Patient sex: F
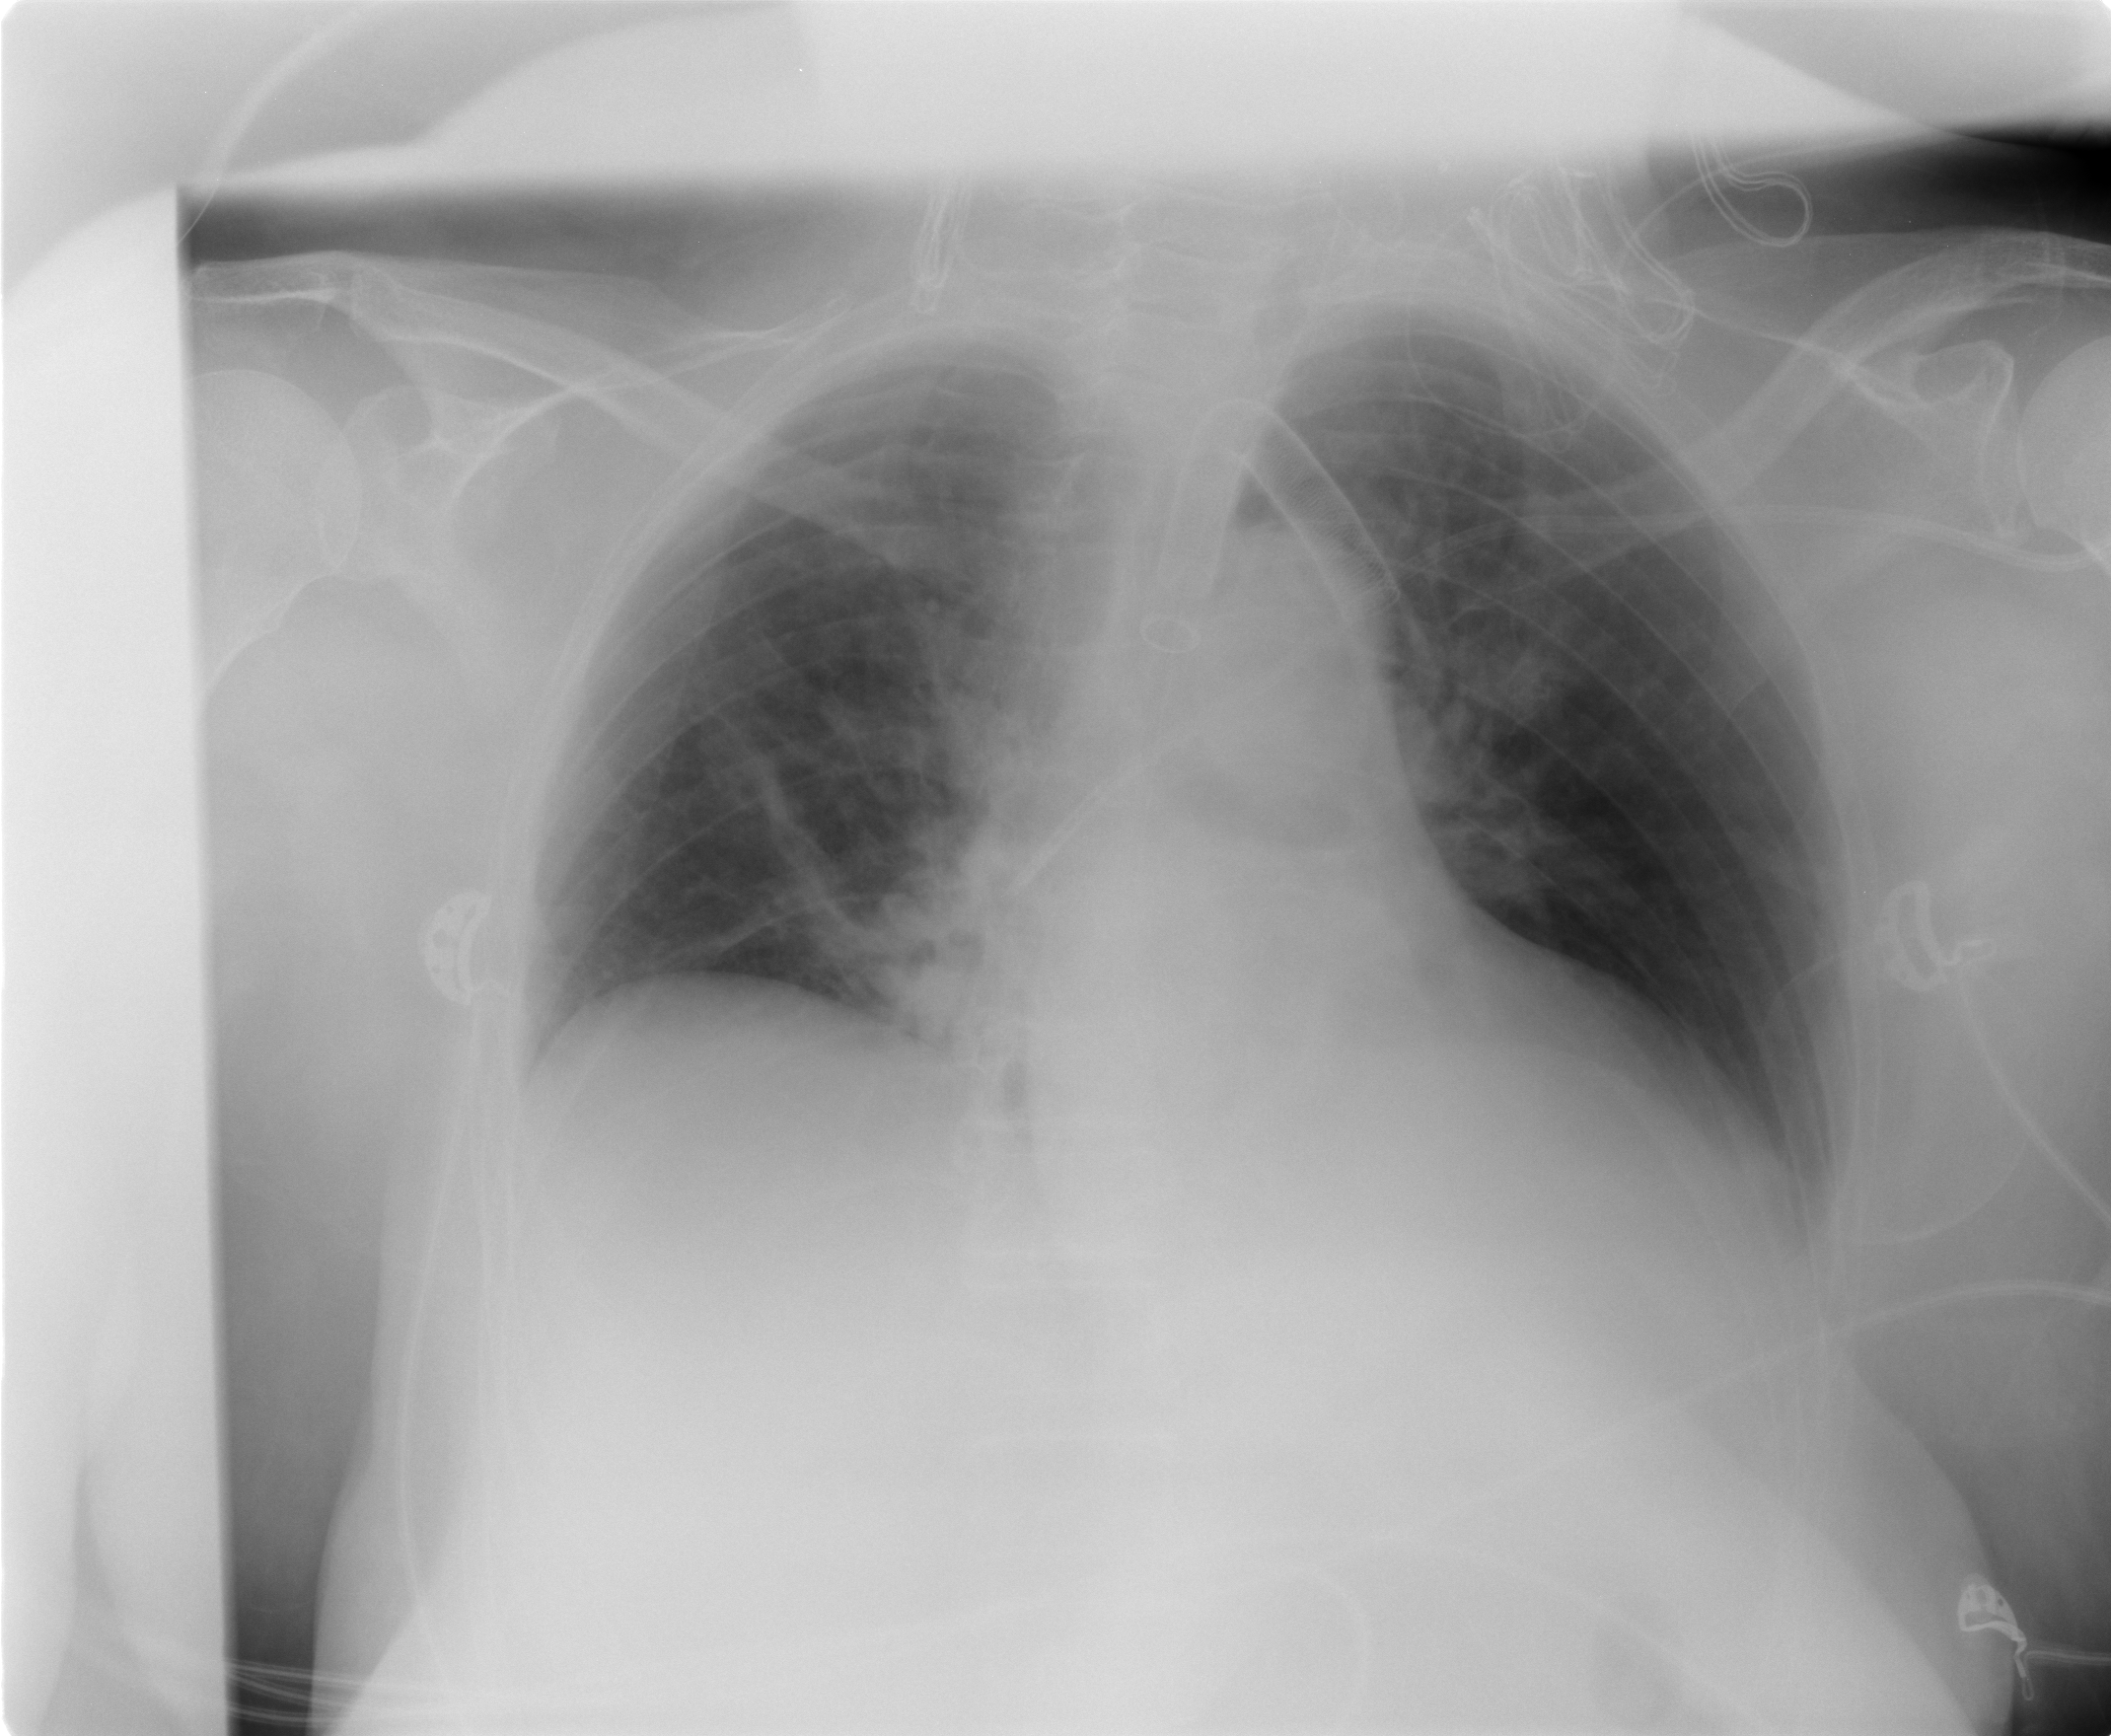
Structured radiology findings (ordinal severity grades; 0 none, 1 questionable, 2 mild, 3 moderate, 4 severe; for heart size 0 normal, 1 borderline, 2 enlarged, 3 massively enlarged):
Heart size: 2
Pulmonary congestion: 0
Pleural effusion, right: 0
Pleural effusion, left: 0
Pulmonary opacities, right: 0
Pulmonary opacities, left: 0
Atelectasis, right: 2
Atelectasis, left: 0